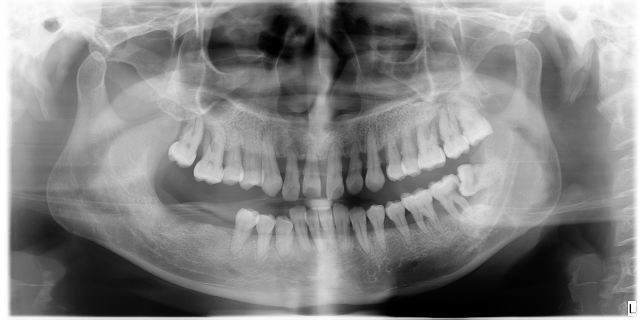
adult